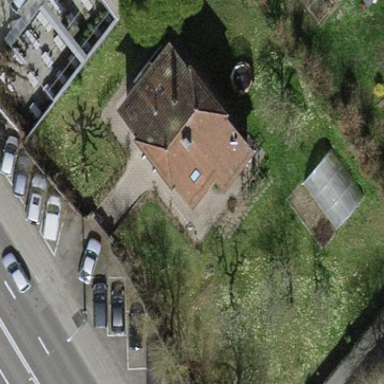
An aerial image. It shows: Garden surrounded by fence.